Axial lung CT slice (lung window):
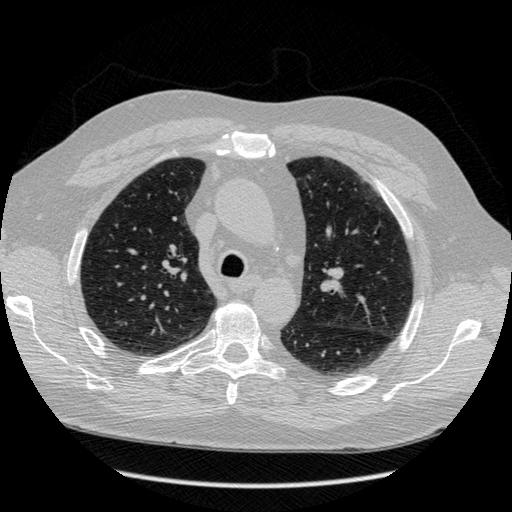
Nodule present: no